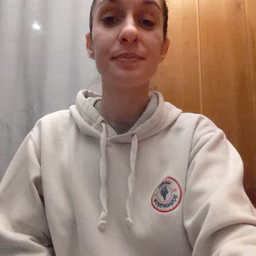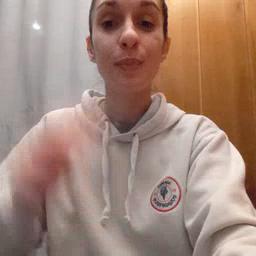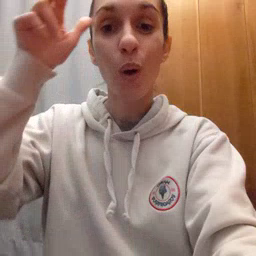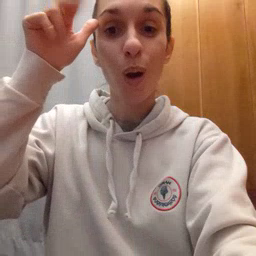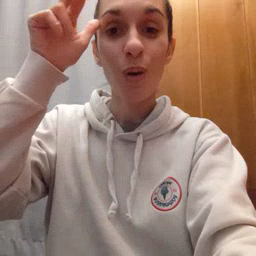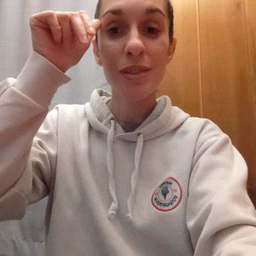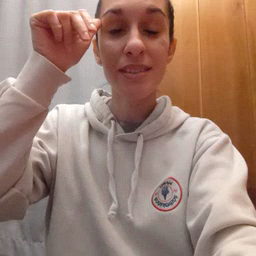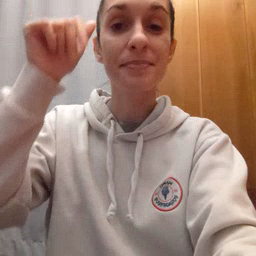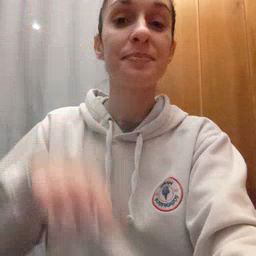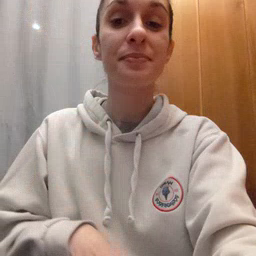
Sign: horse